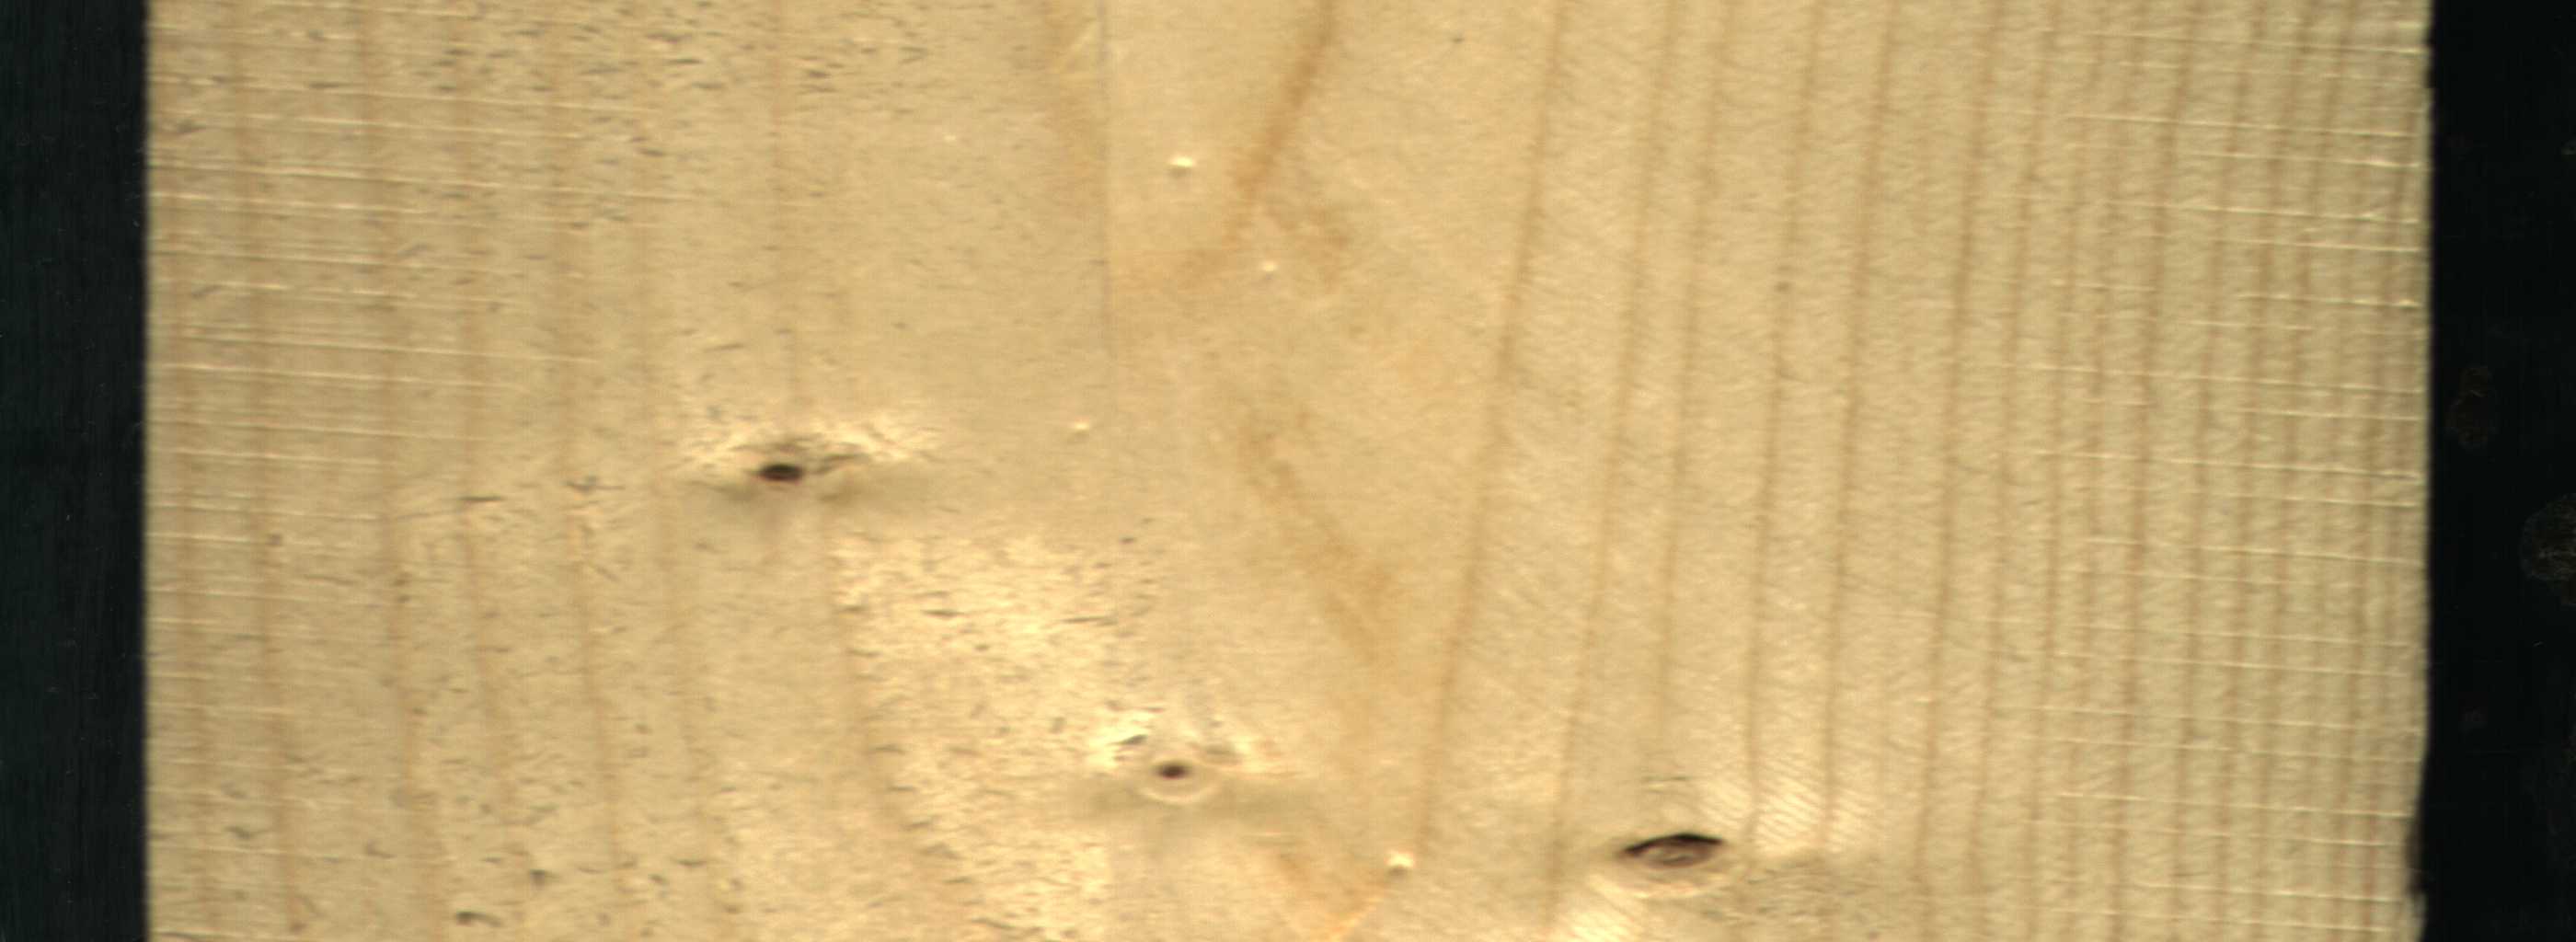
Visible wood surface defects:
Dead_Knot
Live_Knot
Live_Knot